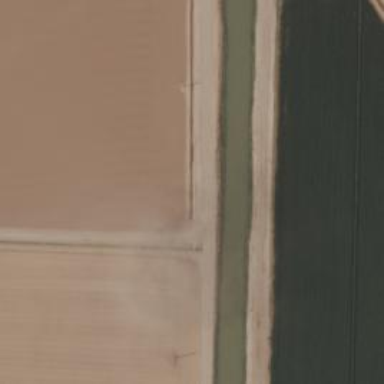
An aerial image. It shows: Irrigation culvert tunnel.